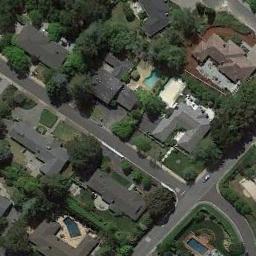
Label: medium_residential